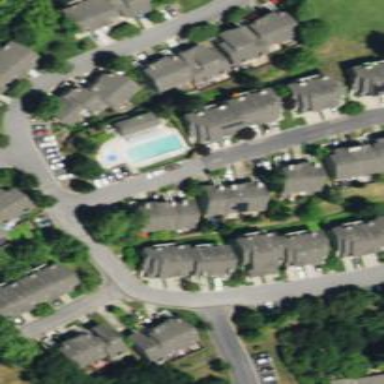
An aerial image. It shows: Swimming pool located in leisure land.